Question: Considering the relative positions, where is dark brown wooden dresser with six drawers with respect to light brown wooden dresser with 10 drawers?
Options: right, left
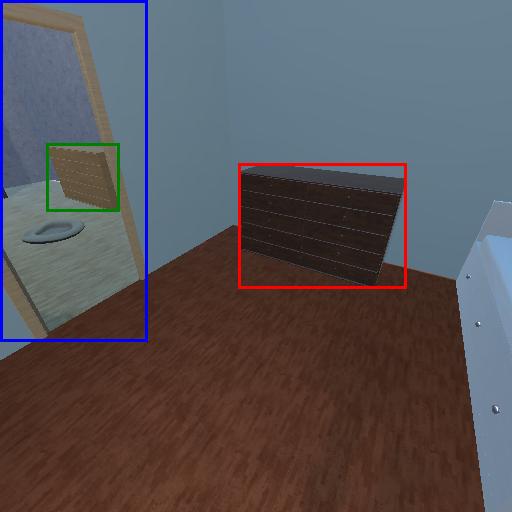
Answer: right